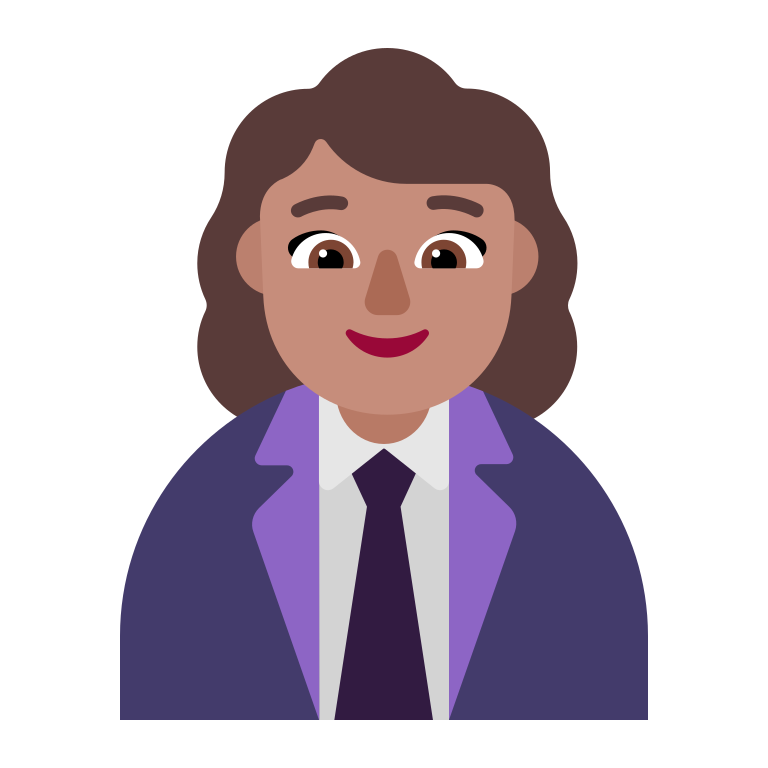
woman office worker flat